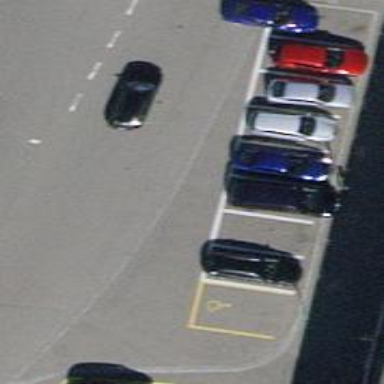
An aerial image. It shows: Asphalt parking lane.